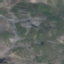
Land use / land cover: HerbaceousVegetation